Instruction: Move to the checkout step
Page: cart
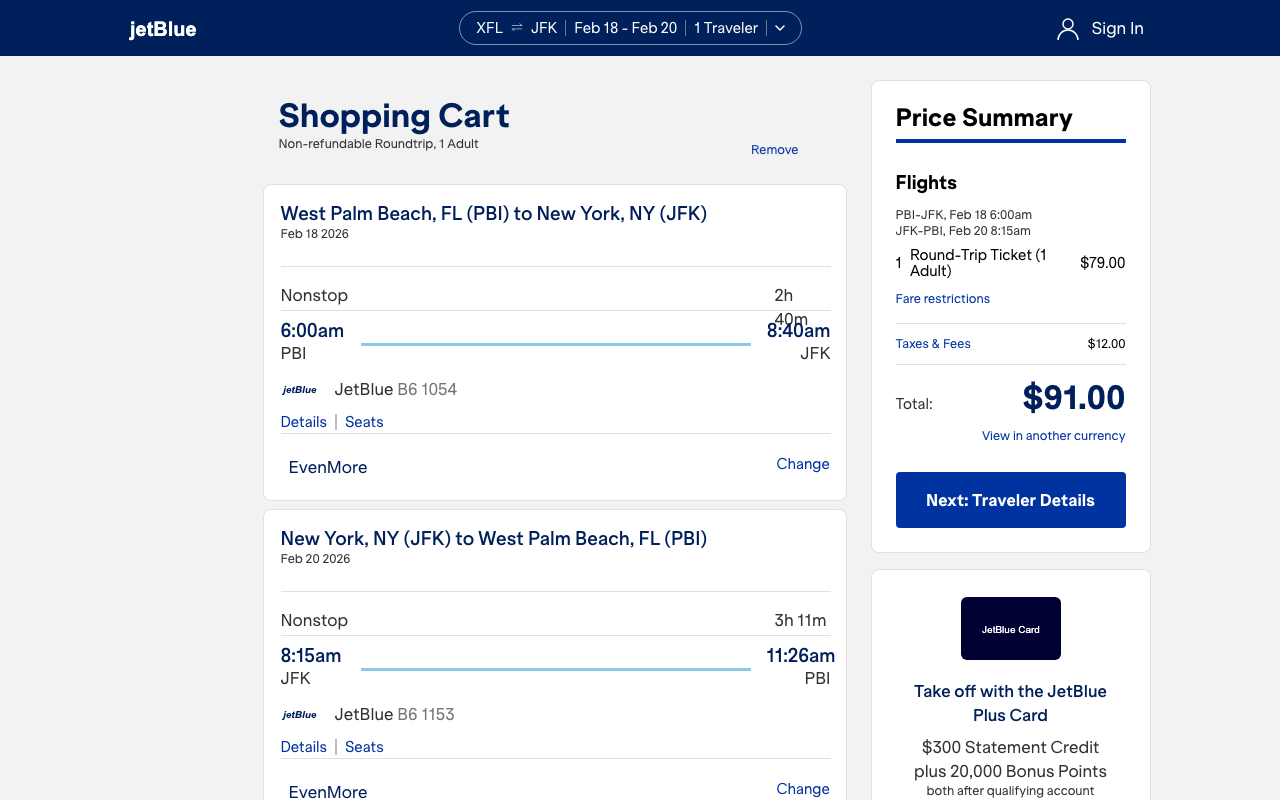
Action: click